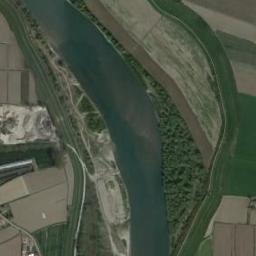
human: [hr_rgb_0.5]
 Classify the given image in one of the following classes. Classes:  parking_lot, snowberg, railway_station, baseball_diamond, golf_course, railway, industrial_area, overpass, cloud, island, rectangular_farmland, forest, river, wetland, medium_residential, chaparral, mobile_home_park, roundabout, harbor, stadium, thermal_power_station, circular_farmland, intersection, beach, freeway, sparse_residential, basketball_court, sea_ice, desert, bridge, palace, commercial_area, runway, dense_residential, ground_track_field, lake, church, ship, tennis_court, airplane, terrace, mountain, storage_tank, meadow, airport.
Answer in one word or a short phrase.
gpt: river